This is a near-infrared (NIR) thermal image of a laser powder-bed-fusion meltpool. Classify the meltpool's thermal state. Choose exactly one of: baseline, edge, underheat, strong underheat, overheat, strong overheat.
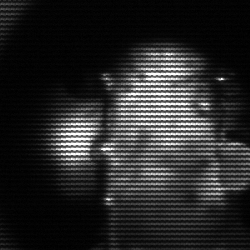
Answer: strong underheat